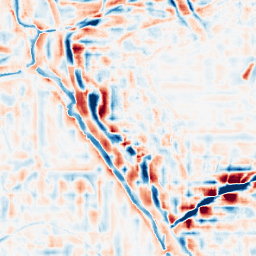
Category: wavelet
Decomposition family: wavelet_reverse_biorthogonal
Decomposition parameters: wavelet: rbio2.4
level: 4
Upsampling method: sinc_hamming
Upsampling parameters: scale: 4
kernel_size: 8
Upsampling scale: 4